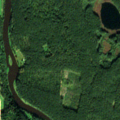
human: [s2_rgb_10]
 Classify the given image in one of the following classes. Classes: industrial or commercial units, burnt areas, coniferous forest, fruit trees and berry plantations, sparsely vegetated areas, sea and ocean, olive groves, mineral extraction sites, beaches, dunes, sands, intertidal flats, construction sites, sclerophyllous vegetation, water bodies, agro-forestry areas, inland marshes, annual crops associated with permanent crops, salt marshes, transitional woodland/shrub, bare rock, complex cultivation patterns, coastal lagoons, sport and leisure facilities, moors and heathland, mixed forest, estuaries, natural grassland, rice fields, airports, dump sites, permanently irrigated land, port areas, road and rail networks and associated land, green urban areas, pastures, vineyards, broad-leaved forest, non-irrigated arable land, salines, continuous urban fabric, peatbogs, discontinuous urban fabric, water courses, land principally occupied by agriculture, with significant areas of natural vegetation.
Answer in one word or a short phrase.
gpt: coniferous forest, mixed forest, transitional woodland/shrub, water courses